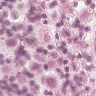
Metastatic tissue present: yes